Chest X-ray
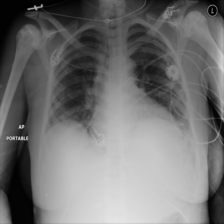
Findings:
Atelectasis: positive
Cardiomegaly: negative
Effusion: negative
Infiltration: negative
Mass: negative
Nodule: negative
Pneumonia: negative
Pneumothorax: negative
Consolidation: negative
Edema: negative
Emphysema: negative
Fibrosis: negative
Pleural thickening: negative
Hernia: negative